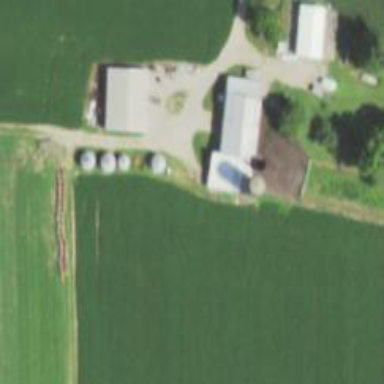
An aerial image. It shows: Silo.